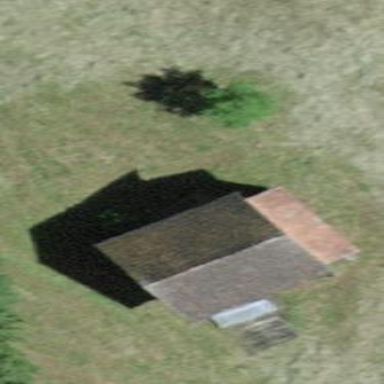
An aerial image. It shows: Barn.